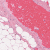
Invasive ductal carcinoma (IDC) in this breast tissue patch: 0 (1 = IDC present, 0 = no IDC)